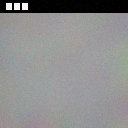
Screen state: on